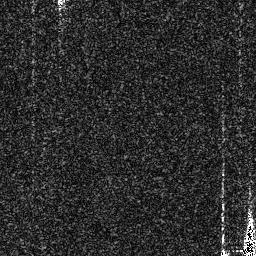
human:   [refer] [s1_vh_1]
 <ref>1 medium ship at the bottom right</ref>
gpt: <box>[[93, 82, 99, 99, 0]]</box>